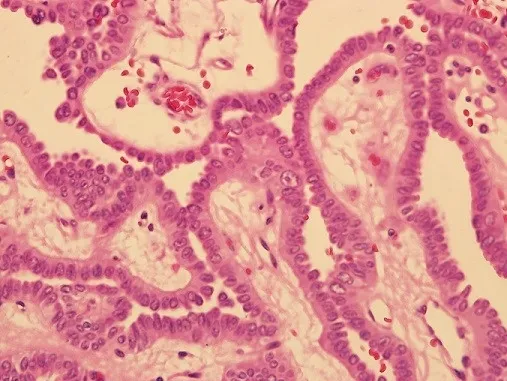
Papillary areas showing pleomorphic cells with eosinophilic cytoplasm and vesicular nuclei, (H&E 40x).
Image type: pathology (h&e)